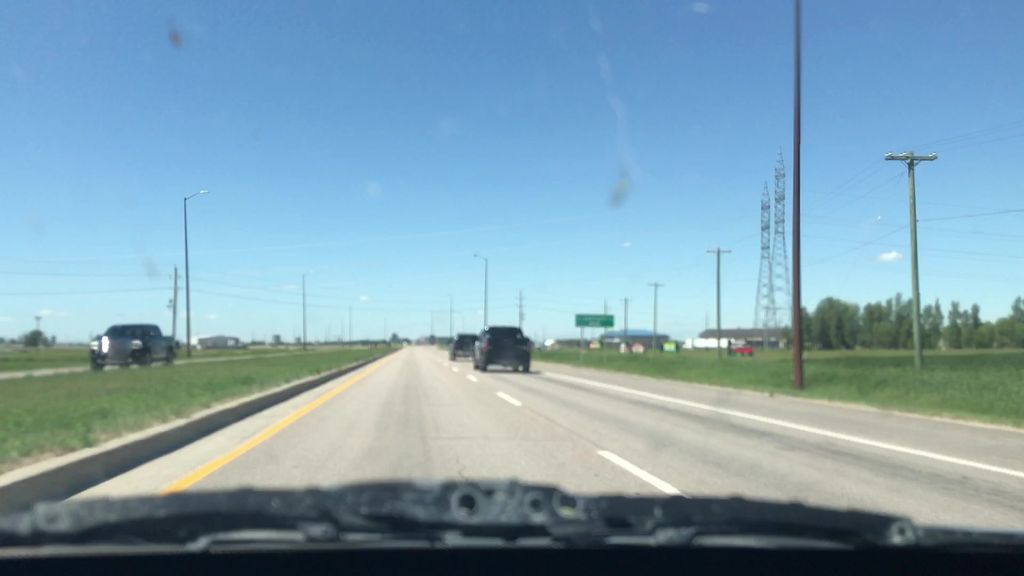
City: winnipeg